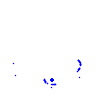
Particle: proton